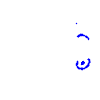
Particle: proton